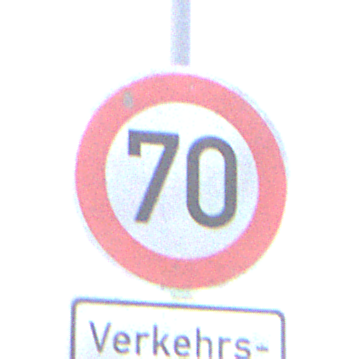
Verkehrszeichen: Geschwindigkeit70
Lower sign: HinweisGeaenderteVorfahrtVerkehrsfuehrungVerkehrsregelung2
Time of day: MorningAfternoon
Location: Outdoor (Suburban)
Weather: PartlyCloudy
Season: NotSpecified
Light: Natural